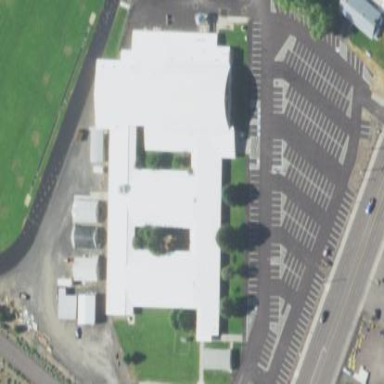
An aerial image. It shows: Public building.